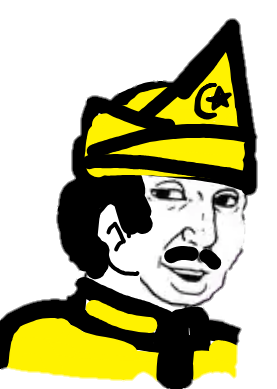
Label: 5_Groomer